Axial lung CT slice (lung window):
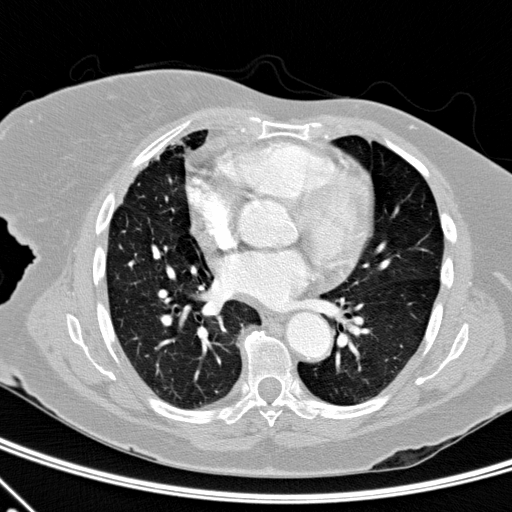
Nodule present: no